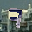
Label: 7